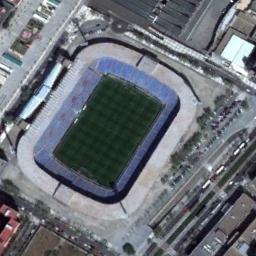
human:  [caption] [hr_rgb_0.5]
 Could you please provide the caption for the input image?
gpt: Square stadium built in the middle of residential area .

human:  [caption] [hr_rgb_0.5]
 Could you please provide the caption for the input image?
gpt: The stadium is next to some buildings and roads .

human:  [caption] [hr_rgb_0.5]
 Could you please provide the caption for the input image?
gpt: In the middle of this stadium is a green lawn .

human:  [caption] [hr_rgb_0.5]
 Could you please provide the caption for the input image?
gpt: There are numerous buildings beside the stadium .

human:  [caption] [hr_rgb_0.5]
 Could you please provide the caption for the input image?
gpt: There are some buildings beside the stadium .